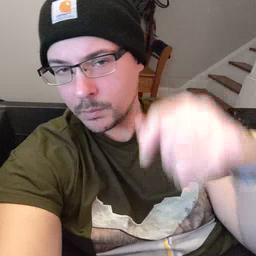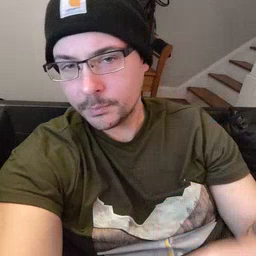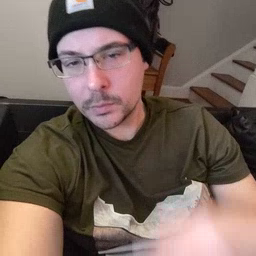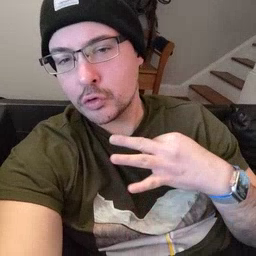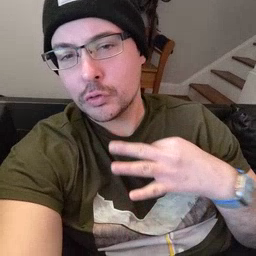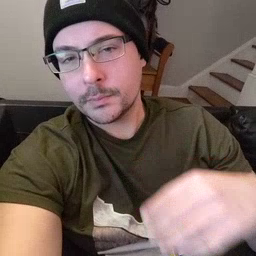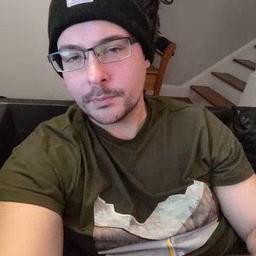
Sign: shirt